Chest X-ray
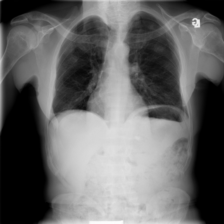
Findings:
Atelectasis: negative
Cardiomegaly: negative
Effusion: negative
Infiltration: negative
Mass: negative
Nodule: negative
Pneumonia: negative
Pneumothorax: negative
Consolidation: negative
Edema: negative
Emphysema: negative
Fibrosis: negative
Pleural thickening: negative
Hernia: negative